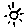
Label: sun